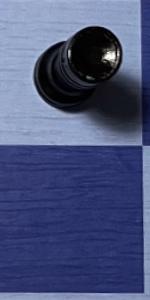
Label: Empty